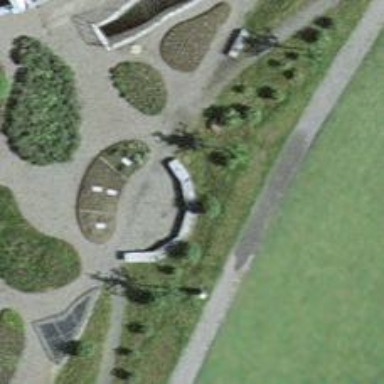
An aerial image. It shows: Bench.